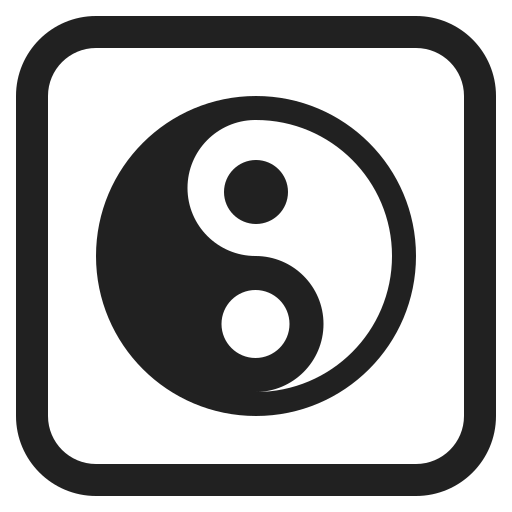
yin yang high contrast